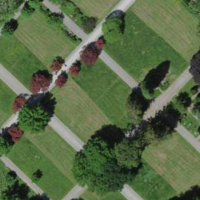
EUNIS habitat code: 53
Species observed at this site:
Achillea millefolium
Vanessa atalanta